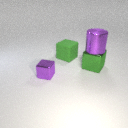
large green metal cube below large purple metal cylinder